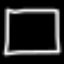
Label: square